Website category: university
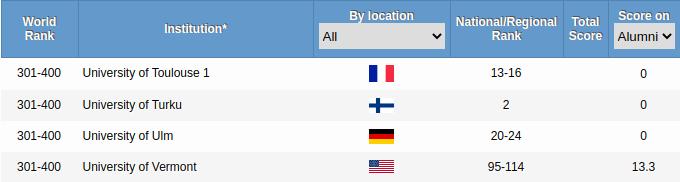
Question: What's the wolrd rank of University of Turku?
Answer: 301-400

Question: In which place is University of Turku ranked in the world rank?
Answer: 301-400

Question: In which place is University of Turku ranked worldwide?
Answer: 301-400

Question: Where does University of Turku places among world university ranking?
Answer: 301-400

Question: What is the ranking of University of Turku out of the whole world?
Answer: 301-400

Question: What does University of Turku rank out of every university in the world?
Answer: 301-400

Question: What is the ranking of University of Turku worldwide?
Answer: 301-400

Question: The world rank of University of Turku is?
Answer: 301-400

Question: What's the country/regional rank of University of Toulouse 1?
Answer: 13-16

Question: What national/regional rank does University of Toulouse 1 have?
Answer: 13-16

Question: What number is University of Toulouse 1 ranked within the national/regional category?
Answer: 13-16

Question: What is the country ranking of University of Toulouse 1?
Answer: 13-16

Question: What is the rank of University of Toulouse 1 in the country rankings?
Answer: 13-16

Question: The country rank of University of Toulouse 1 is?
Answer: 13-16

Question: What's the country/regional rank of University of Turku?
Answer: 2

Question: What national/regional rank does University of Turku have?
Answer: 2

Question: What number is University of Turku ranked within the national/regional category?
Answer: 2

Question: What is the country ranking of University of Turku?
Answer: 2

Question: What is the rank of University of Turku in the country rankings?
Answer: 2

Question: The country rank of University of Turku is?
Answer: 2

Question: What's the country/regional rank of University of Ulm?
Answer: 20-24

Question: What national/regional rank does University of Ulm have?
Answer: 20-24

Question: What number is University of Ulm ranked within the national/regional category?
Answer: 20-24

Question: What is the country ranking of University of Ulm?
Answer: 20-24

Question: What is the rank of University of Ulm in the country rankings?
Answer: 20-24

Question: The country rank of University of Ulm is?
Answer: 20-24

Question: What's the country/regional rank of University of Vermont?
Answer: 95-114

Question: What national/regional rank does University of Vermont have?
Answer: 95-114

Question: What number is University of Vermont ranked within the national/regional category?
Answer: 95-114

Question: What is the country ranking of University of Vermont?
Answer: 95-114

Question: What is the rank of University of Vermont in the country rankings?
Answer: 95-114

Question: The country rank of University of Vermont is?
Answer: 95-114

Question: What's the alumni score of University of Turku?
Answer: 0

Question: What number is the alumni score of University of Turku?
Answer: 0

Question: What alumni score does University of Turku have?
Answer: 0

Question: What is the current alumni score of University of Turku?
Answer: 0

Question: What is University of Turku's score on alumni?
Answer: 0

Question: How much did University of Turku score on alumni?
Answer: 0

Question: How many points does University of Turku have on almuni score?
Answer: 0

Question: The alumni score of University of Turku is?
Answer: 0

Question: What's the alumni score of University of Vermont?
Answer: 13.3

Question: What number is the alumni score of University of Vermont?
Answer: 13.3

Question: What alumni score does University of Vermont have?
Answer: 13.3

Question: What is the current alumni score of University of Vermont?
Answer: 13.3

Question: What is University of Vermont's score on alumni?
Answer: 13.3

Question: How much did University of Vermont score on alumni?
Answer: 13.3

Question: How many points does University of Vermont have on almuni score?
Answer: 13.3

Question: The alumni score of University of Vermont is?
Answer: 13.3

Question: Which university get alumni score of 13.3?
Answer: University of Vermont

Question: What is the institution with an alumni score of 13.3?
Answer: University of Vermont

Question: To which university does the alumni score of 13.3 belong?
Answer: University of Vermont

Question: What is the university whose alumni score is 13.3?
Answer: University of Vermont

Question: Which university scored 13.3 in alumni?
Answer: University of Vermont